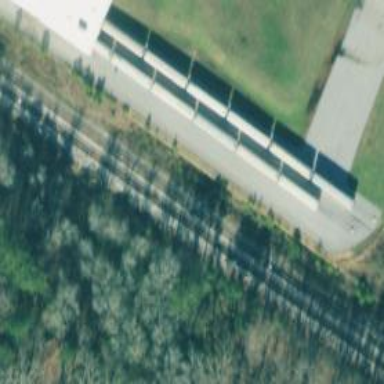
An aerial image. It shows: Railway siding for service.